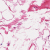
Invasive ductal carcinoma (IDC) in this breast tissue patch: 0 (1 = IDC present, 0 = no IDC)